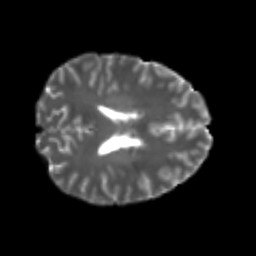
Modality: T2w
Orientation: axial
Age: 22
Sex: male
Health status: healthy
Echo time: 0.074 s